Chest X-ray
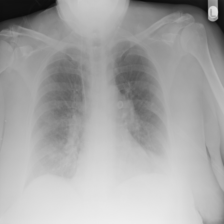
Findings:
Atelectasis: positive
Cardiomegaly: negative
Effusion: negative
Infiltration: positive
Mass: negative
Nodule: negative
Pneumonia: negative
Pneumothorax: negative
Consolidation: negative
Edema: negative
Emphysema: negative
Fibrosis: negative
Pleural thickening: negative
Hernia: negative